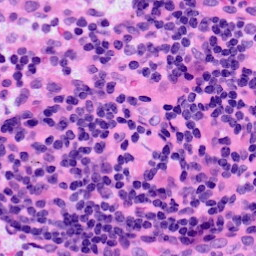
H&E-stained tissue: LymphNode